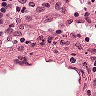
Metastatic tissue present: no